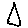
Label: triangle